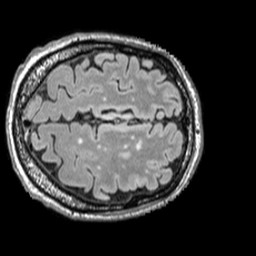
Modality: FLAIR
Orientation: axial
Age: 72
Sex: male
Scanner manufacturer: siemens
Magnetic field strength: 3 T
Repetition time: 5 s
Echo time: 0.387 s